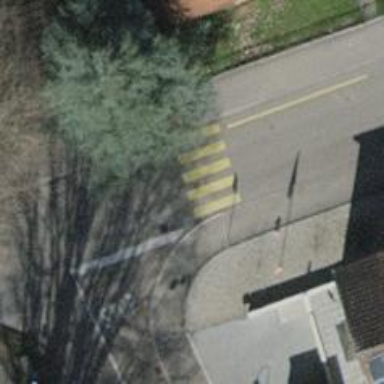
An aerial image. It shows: Zebra crossing on the road.